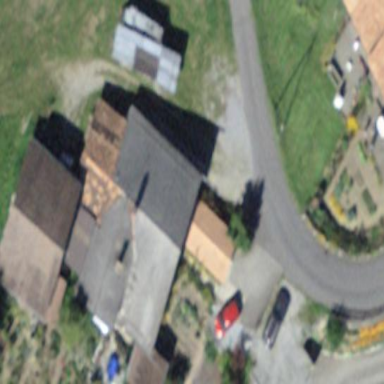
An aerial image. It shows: Residential building.